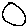
Label: circle